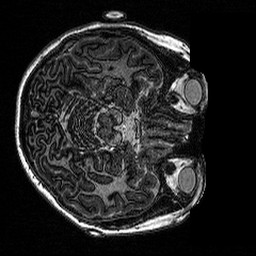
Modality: MP2RAGE
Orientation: axial
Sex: female
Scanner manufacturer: siemens
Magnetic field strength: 3 T
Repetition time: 5 s
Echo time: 0.00292 s